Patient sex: F
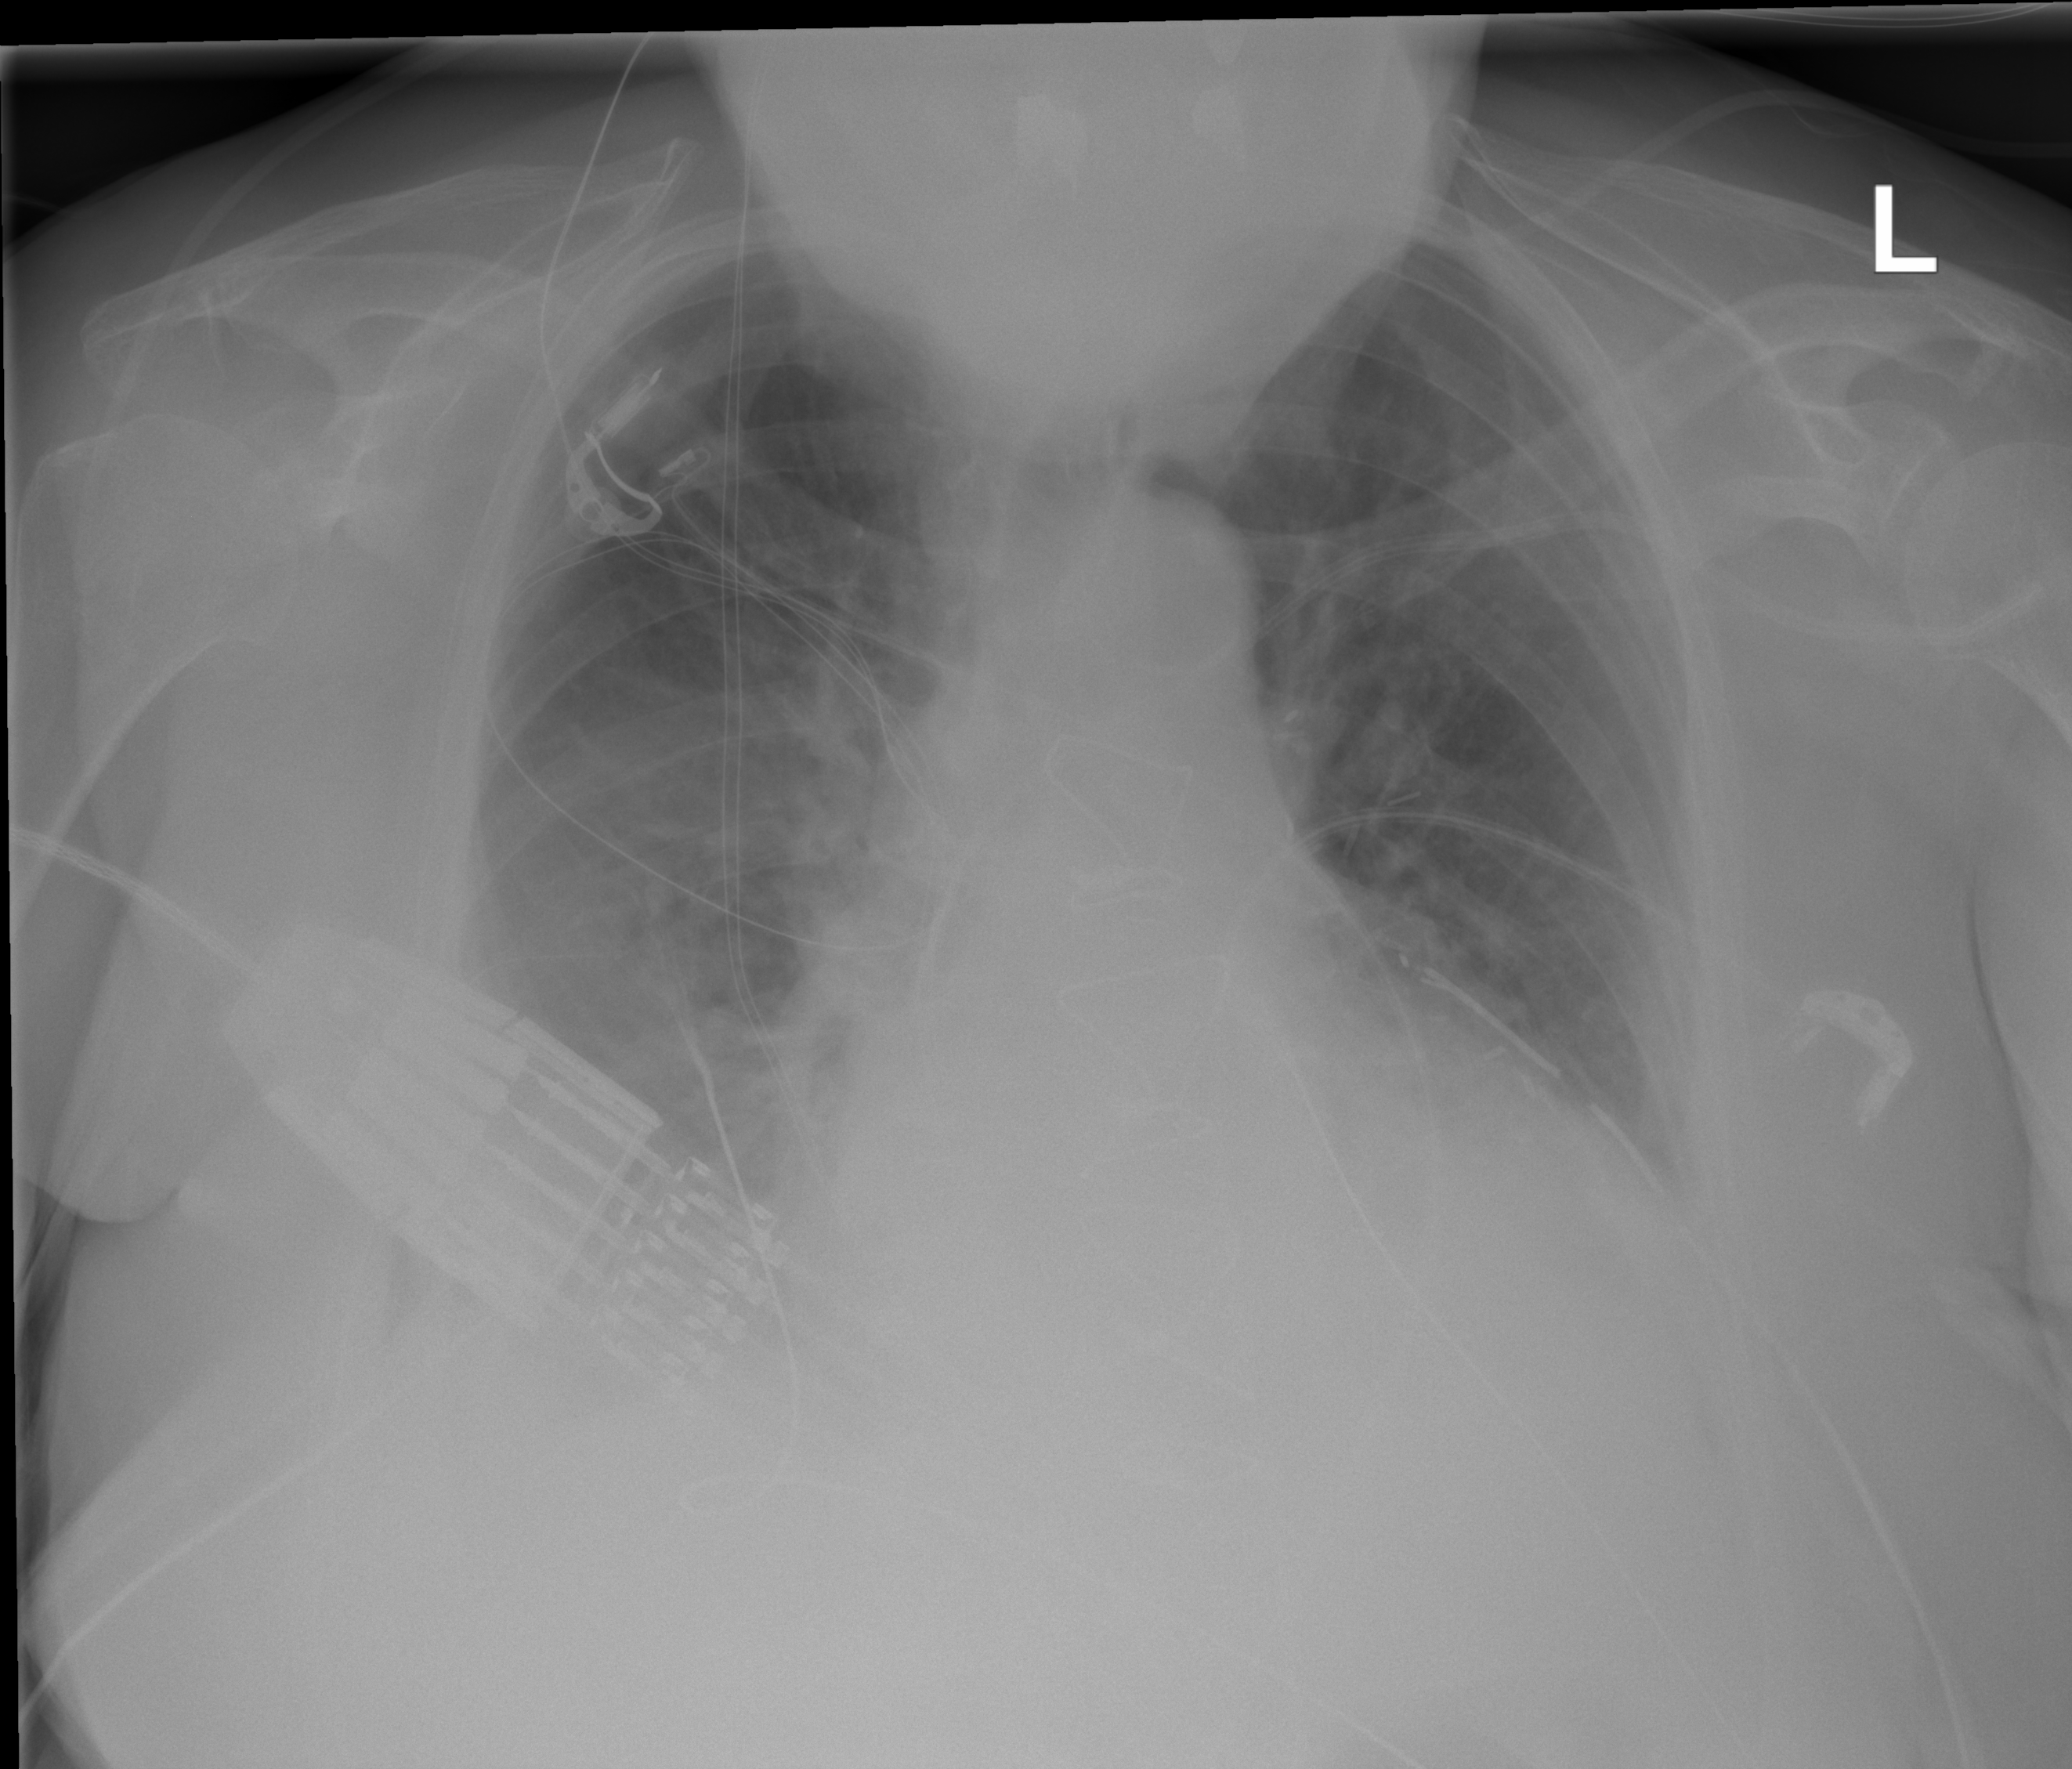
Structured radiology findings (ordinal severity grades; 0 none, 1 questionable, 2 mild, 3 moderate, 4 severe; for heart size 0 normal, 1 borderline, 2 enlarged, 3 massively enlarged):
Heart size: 2
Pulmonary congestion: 0
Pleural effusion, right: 2
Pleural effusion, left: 2
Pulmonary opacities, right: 2
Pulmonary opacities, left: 0
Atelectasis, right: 3
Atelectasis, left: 2